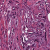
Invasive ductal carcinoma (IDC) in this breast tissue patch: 1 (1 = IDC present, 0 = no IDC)